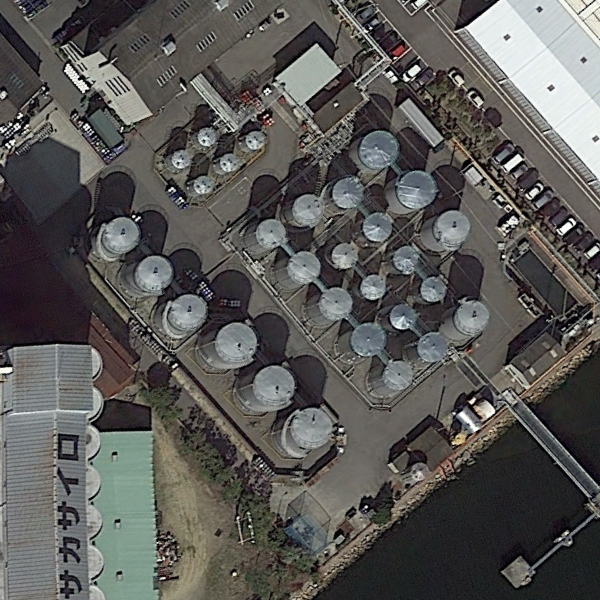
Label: StorageTanks